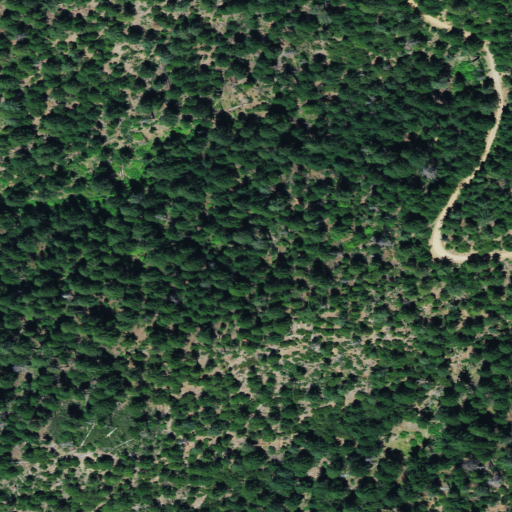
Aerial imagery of ridge(s) in California named Backbone Ridge containing evergreen forest, open development, shrub, and medium intensity development